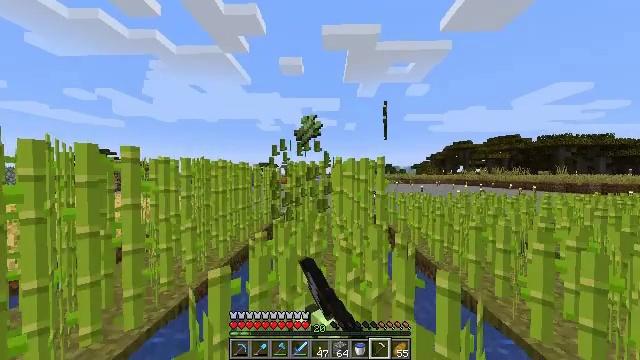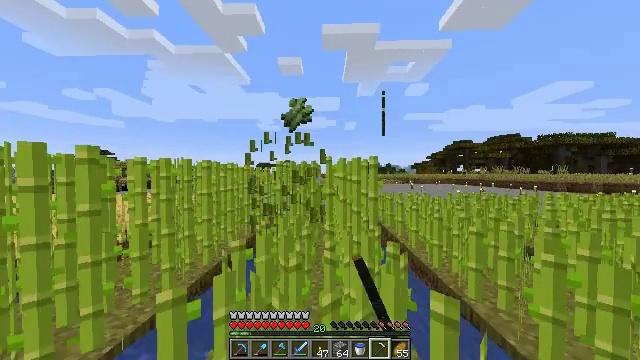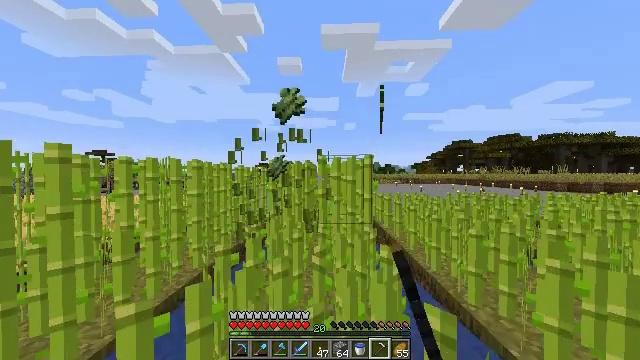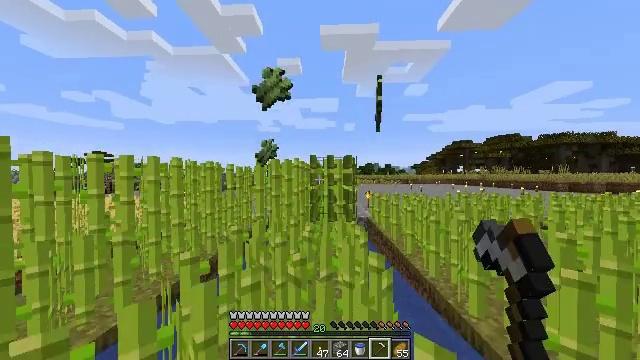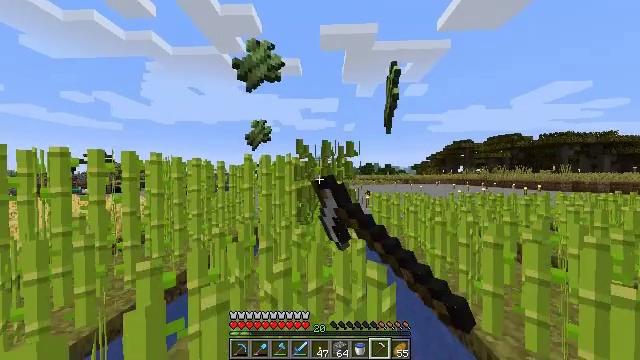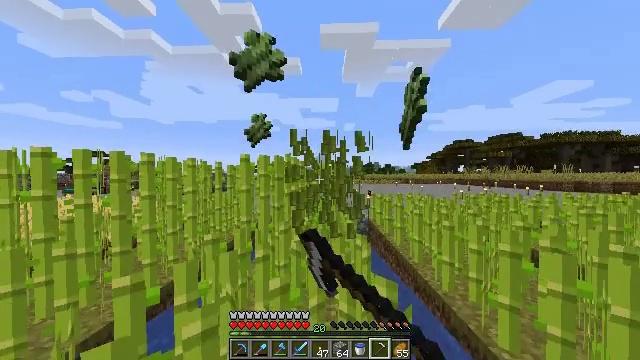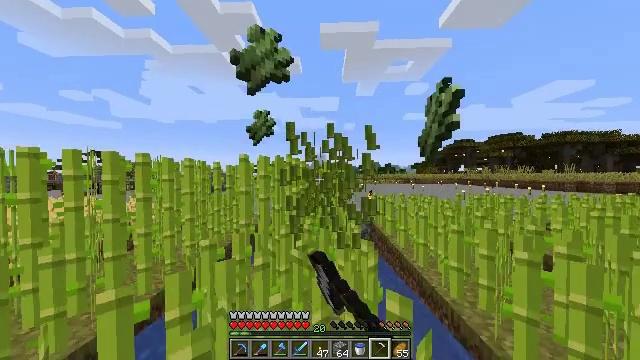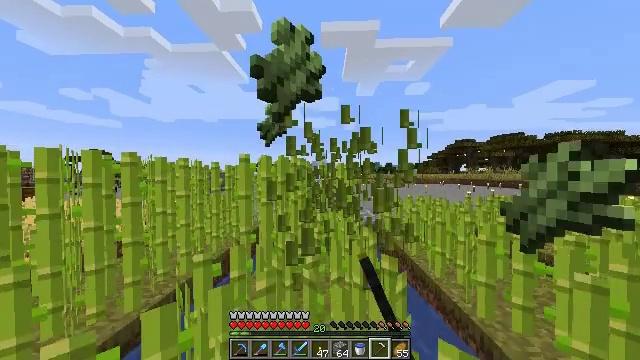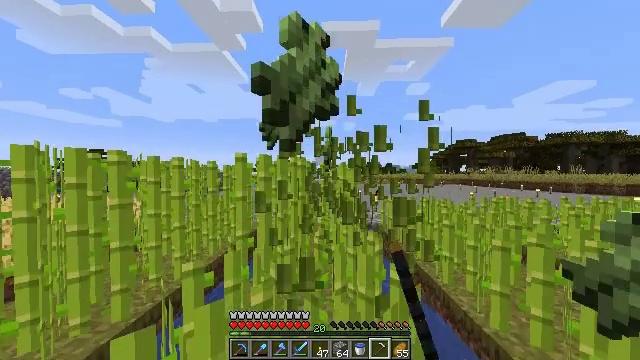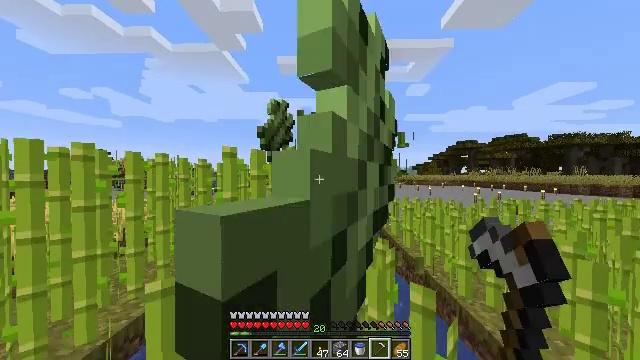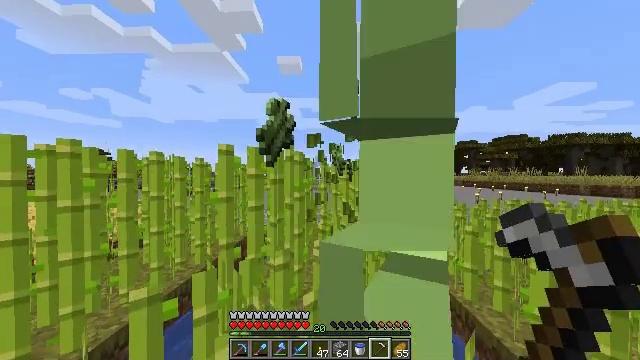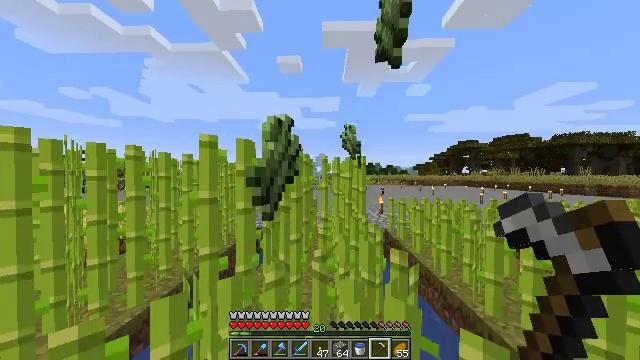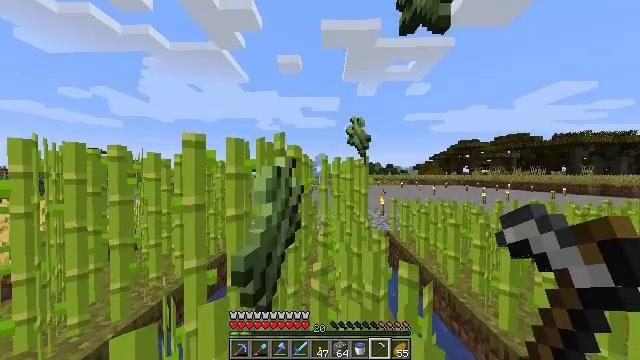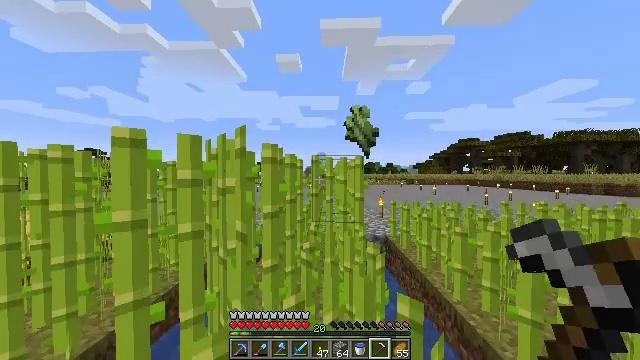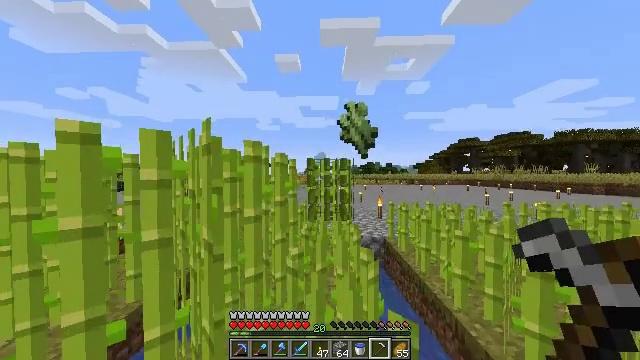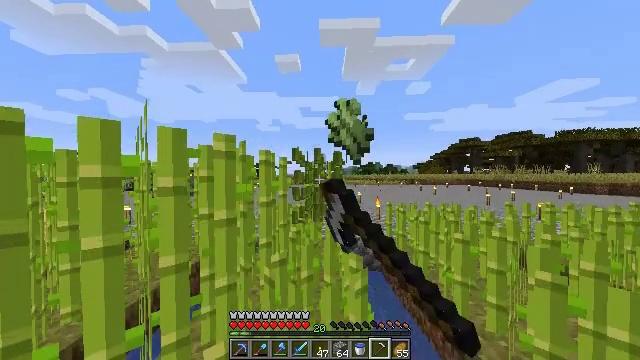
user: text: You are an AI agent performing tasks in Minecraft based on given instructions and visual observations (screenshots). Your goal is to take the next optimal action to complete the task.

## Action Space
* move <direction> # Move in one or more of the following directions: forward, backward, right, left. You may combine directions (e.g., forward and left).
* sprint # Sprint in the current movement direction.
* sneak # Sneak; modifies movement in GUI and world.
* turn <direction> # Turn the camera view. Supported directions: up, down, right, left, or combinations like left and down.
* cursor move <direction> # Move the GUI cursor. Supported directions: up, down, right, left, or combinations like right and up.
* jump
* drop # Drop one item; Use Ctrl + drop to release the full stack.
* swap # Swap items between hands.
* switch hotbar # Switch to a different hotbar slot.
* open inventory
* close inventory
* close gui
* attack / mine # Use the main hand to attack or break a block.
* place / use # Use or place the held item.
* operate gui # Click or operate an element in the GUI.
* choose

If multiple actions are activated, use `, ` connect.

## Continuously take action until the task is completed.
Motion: motion action
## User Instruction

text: Harvest sugar cane from the plant.
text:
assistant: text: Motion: move forward and move right, sprint, attack / mine
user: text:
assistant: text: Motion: move forward and move right, sprint, attack / mine
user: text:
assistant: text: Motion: move forward, sprint, attack / mine
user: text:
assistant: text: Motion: move forward, sprint, attack / mine
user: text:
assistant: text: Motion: move forward and move left, sprint, attack / mine
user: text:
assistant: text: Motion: move forward and move left, sprint, attack / mine
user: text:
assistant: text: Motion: move forward, sprint, attack / mine
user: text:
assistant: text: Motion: move forward, sprint, attack / mine
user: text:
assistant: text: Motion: move forward, sprint, attack / mine
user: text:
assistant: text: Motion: move forward, sprint, attack / mine
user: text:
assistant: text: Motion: move forward, sprint, attack / mine
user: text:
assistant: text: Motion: move forward and move right, sprint, attack / mine
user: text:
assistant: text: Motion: move forward and move right, sprint, attack / mine
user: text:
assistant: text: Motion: move forward and move right, sprint, attack / mine
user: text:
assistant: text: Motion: move forward and move right, sprint, attack / mine
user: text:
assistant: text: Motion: move forward and move left, sprint, attack / mine
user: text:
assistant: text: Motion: move forward and move left, sprint, attack / mine
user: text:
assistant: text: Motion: move forward and move left, sprint, attack / mine
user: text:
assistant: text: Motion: move forward and move left, sprint, attack / mine
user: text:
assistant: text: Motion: move forward and move left, sprint, attack / mine
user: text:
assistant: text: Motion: move forward, sprint, attack / mine
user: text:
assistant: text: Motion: move forward, sprint, attack / mine
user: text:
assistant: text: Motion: move forward, sprint, attack / mine
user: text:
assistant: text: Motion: move forward, sprint, attack / mine
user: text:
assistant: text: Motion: move forward and move right, sprint, attack / mine
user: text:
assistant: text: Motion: move forward and move right, sprint, attack / mine
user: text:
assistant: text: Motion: move forward and move right, sprint, attack / mine
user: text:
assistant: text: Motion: sprint, attack / mine